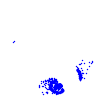
Particle: electron